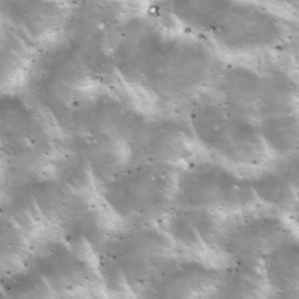
Label: non_frost